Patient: sex F, age 26
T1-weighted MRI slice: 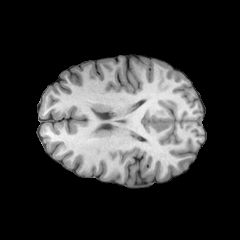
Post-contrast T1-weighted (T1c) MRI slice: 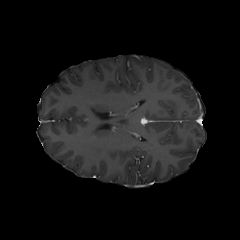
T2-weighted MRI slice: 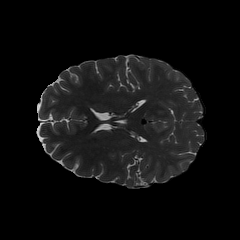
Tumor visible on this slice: no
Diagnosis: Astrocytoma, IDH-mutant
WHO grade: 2